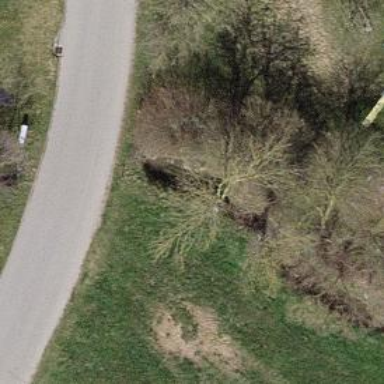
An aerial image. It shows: Culvert tunnel.